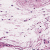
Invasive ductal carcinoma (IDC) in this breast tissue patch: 0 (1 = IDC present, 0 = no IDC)